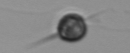
Label: Acanthoica_quattrospina